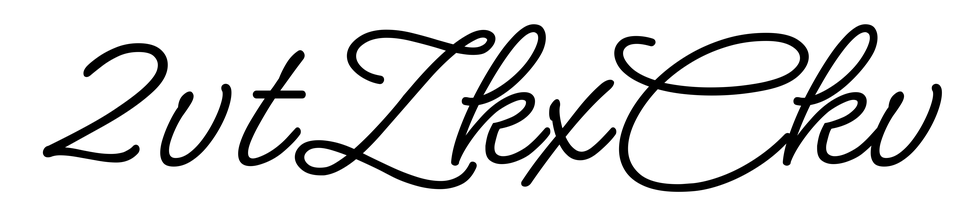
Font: MeowScript-Regular